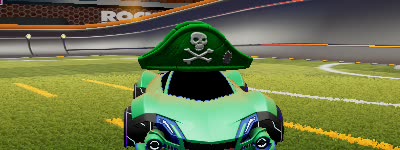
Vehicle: werewolf